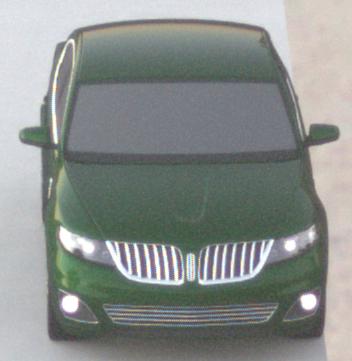
Make: Lincoln
Model: MKS
Detailed model: -
Model produced from: 2008
Model produced until: 2011
Doors: 4
Color: green
Road condition: dry road
Daytime: sunrise or sunset
Contrast: low contrast